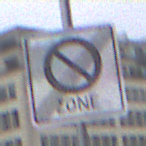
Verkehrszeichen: EndeEingeschraenktesHalteverbotZone
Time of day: Midday
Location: Outdoor (Urban)
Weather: Overcast
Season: NotSpecified
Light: Natural